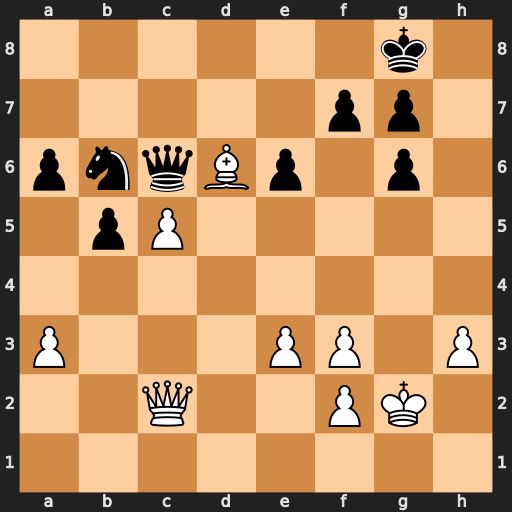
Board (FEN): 6k1/5pp1/pnqBp1p1/1pP5/8/P3PP1P/2Q2PK1/8
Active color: w
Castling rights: -
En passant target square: -
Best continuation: cxb6 Qxc2 b7 Qc6 b8=Q+